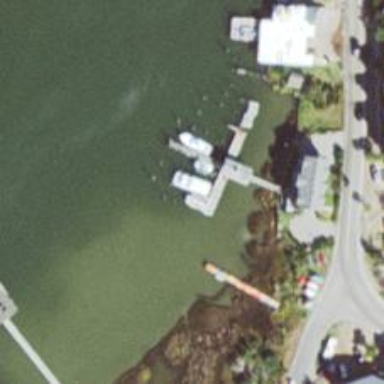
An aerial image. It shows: Man-made pier.